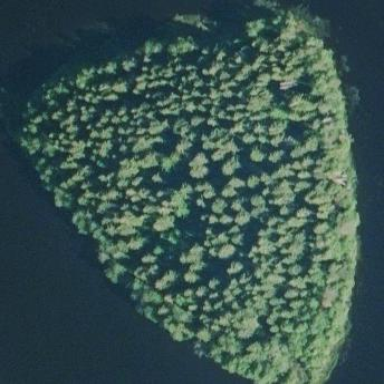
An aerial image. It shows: Island.